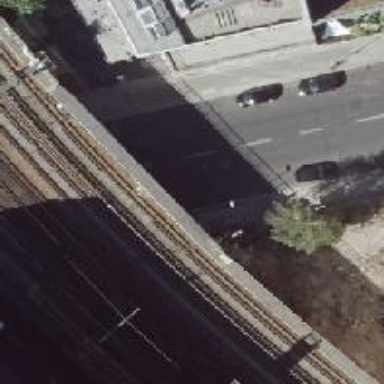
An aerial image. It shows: Bridge carrying electrified light rail tracks with ballastless railway construction.